Question: I using Telerik RadScheduler Reminder ,when reminder is popUp's i need to check the Name and description of this event.I find the way to get Name , but i can't get description.I debuged and i see description, but i can't get to it.
Here the picture of the object:

My code:
'''
private void radSchedulerReminder1_RemindObjectShown(object sender, RadShowRemindObjectArgs e)
{
string Subject = e.RemindObject.Subject.Trim();//Name i found.
string des = e.RemindObject.GetType().;//here i stuck with description
}
'''
Any ideas how to Get the description ?
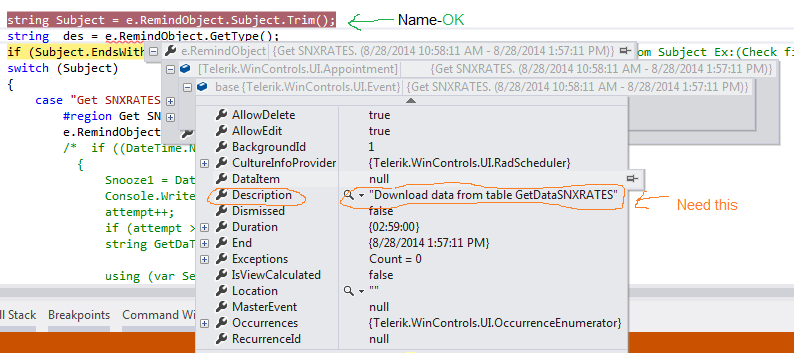
Answer: I realize this is an old question, but for others that stumble across it:
You can cast the RemindObject as an IEvent and get description:
'''
private void radSchedulerReminder1_RemindObjectShown(object sender, RadShowRemindObjectArgs e)
{
string des = ((IEvent)e.RemindObject).Description;
}
'''